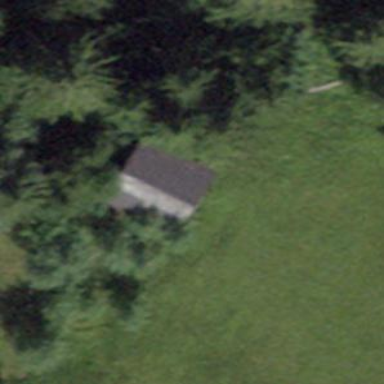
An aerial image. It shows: Barn.